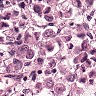
Metastatic tissue present: yes